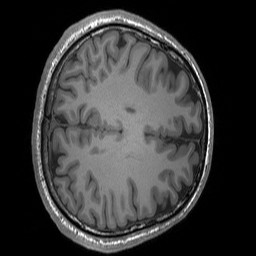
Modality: T1w
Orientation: axial
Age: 25
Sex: male
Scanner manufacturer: siemens
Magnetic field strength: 3 T
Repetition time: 1.8 s
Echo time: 0.00252 s